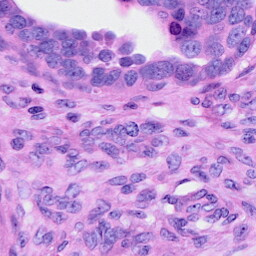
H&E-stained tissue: Ovarian